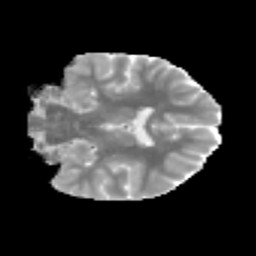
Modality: MD
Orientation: coronal
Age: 13
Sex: female
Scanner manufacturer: siemens
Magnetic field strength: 3 T
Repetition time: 3.8 s
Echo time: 0.07 s